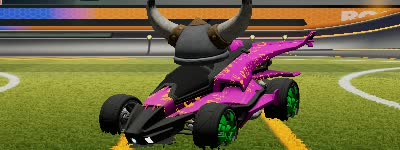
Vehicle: aftershock